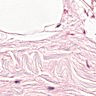
Metastatic tissue present: no